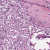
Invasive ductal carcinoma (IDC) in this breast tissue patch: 0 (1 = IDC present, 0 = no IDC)